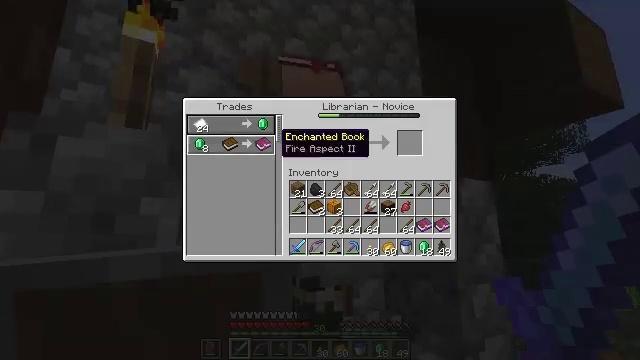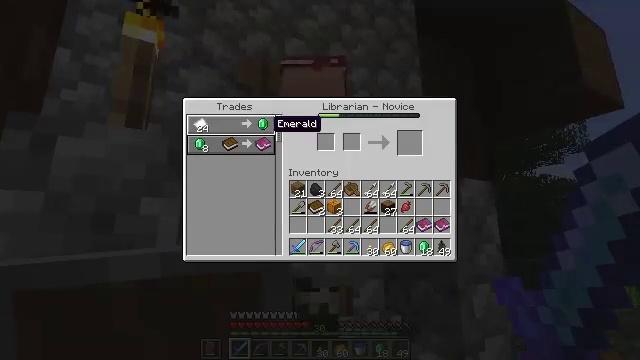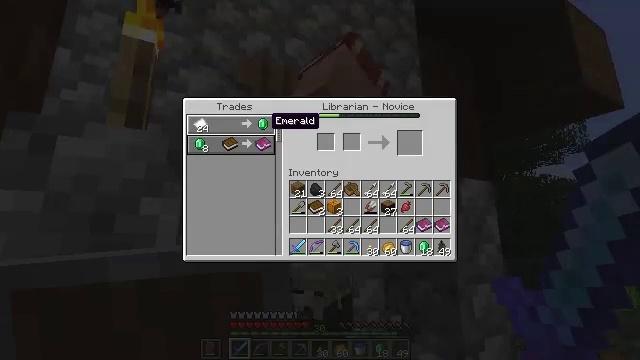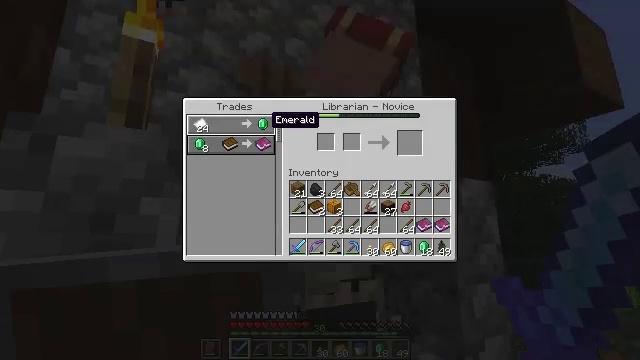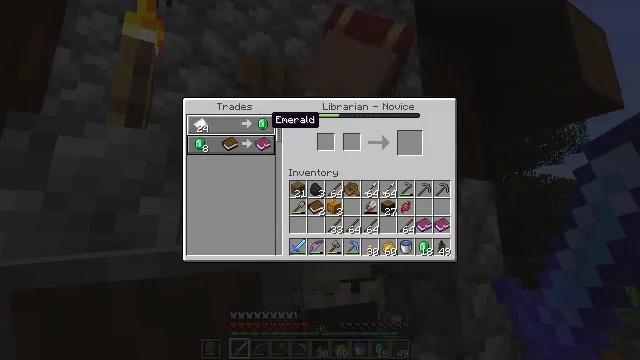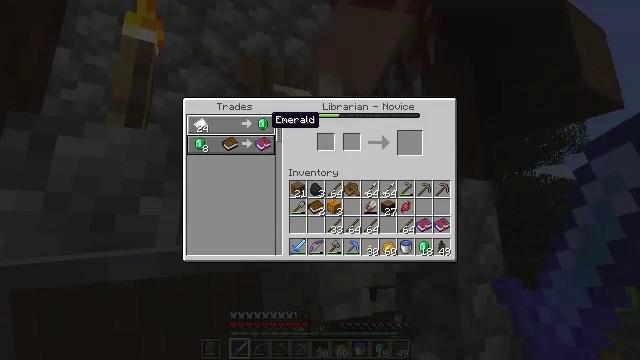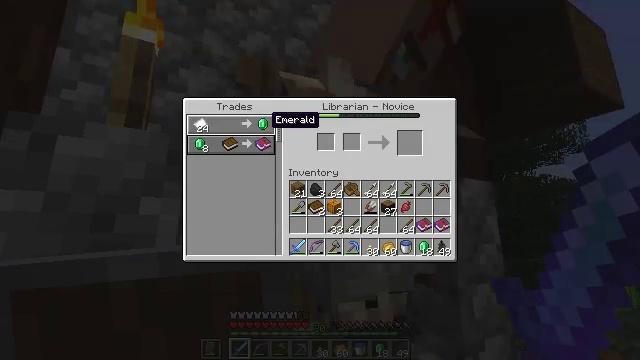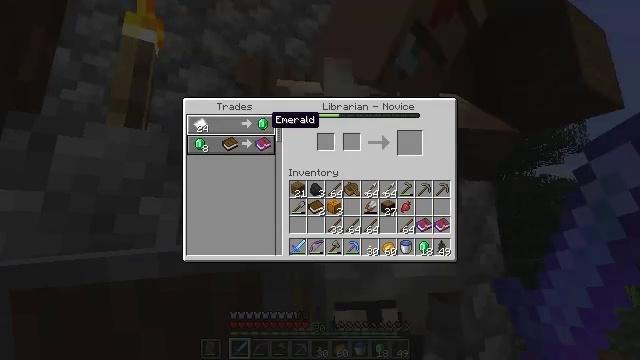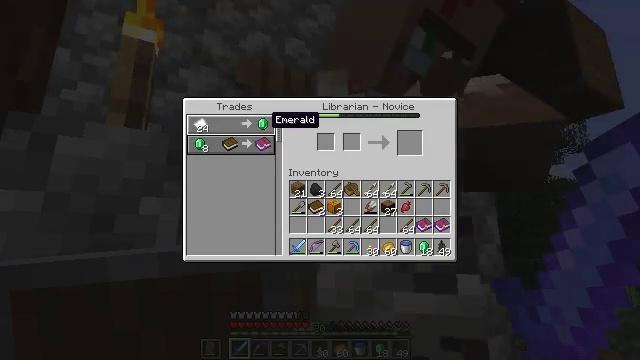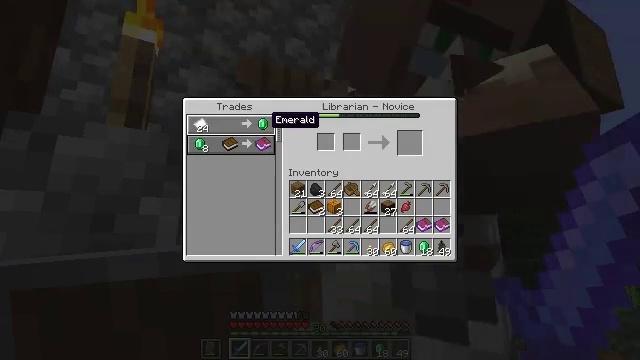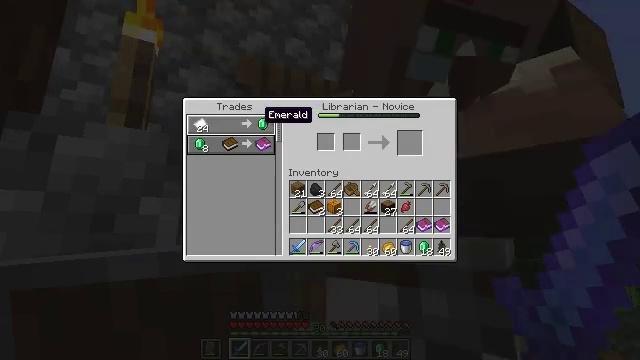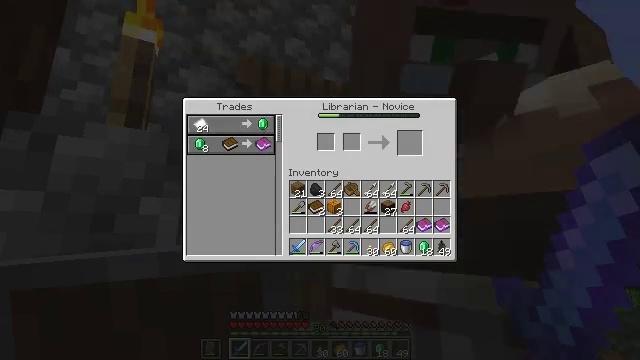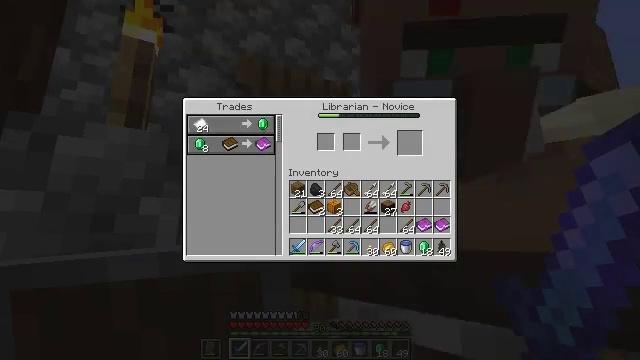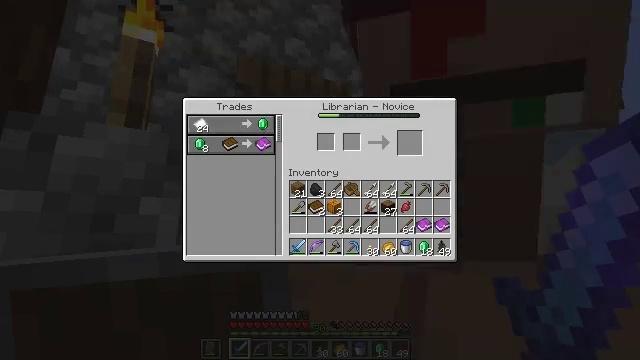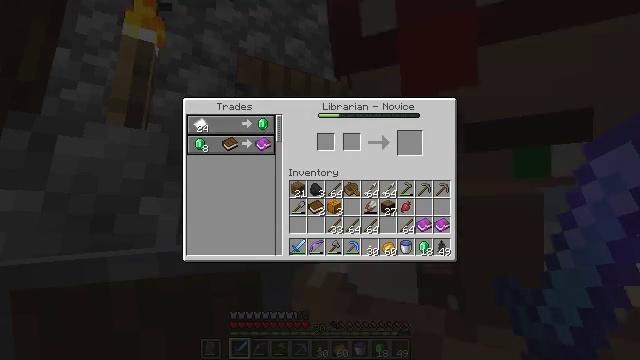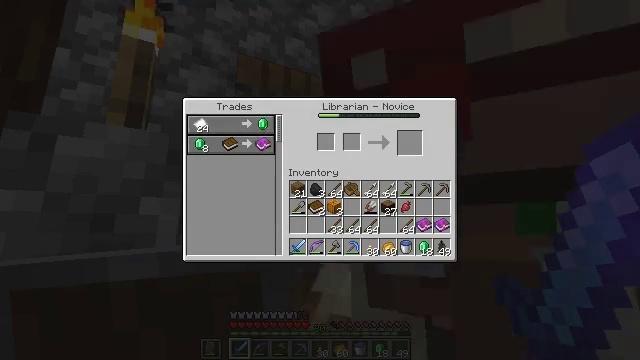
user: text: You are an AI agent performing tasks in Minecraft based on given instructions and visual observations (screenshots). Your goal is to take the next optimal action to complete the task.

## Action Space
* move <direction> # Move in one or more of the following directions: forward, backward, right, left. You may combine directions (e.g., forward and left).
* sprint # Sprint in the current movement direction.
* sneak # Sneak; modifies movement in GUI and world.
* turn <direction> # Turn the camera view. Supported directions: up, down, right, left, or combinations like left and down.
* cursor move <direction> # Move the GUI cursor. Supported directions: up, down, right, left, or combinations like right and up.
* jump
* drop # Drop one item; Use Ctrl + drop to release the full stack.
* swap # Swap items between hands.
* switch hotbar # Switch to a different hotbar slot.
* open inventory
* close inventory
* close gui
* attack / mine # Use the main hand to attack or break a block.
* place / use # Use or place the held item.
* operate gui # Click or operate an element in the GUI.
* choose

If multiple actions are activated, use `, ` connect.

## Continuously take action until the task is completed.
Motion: motion action
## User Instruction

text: Mine beetroots from the garden.
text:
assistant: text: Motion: cursor move left and up
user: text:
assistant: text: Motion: no_op
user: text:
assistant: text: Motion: no_op
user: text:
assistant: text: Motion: no_op
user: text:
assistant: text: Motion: no_op
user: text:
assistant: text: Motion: no_op
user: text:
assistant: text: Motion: no_op
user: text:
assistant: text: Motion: no_op
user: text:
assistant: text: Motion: no_op
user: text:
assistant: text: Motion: no_op
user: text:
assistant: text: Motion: cursor move left and up
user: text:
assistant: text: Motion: no_op
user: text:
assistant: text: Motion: no_op
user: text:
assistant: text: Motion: no_op
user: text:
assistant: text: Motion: no_op
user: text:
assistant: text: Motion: cursor move right and down
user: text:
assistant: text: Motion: no_op
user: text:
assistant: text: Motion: no_op
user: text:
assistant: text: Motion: no_op
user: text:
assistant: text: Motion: no_op
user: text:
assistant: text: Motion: no_op
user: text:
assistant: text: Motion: no_op
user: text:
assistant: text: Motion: no_op
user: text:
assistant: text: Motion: no_op
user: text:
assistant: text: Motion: no_op
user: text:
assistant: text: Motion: no_op
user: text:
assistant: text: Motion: no_op
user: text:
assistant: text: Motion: cursor move right
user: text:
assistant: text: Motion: cursor move right and up
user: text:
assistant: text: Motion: no_op